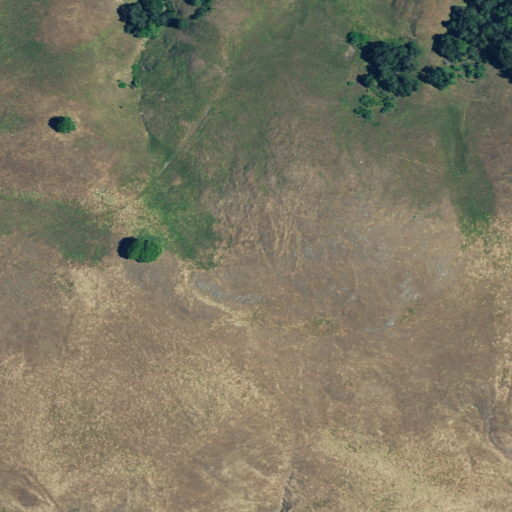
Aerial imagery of mountain in California named Messic Mountain containing grassland, shrub, and mixed forest